Question: I have a layout that I would like to use for multiple pages in only one controller. I am following this guide in Pro ASP.NET 4.5

It says layouts which are not specific to a single controller belong in Views/Shared but it doesn't mention where you should put layouts that are only used by a single controller? What is the proper convention to use here?
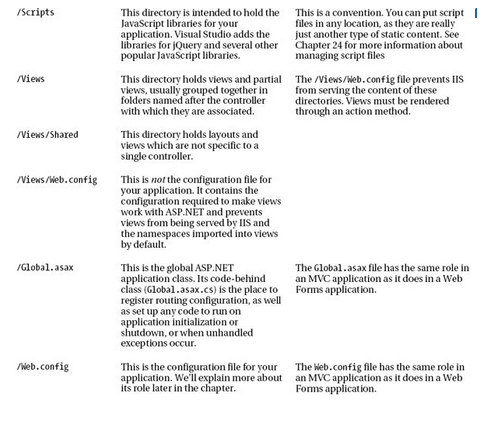
Answer: It should go in 'Views\Foo' where your controller name is 'FooController'. That's the convention. However, the actual location of the layout doesn't really matter, since you always must specify a reference to it either in the view or in something a little more global like '_ViewStart.cshtml'.
'''
@{
Layout = "~/Path/To/My/_Layout.cshtml";
}
'''
It should be project-relative, of course, but other than that, you could really put it any where.